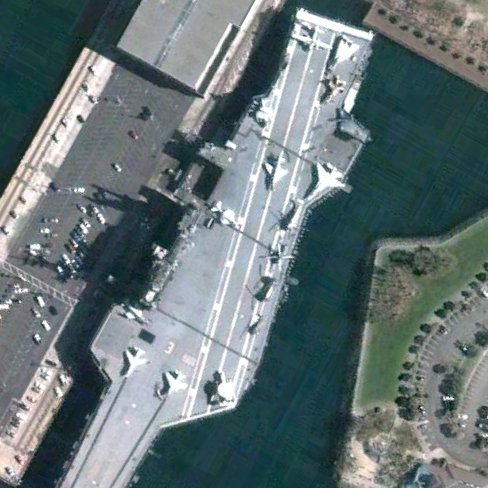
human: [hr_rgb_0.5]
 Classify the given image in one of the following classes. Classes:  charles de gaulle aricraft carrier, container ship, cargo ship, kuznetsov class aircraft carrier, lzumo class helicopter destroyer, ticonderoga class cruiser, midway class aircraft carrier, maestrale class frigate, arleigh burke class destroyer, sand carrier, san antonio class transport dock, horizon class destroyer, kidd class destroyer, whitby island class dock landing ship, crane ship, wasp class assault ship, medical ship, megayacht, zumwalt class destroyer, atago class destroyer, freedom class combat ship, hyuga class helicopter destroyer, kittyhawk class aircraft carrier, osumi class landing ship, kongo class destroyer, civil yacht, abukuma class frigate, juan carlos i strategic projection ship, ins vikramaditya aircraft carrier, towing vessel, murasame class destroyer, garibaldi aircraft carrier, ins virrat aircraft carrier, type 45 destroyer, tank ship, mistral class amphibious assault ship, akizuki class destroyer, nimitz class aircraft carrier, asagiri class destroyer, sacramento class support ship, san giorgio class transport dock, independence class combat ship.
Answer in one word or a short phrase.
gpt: Midway class aircraft carrier